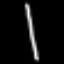
Label: line